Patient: sex M, age 62
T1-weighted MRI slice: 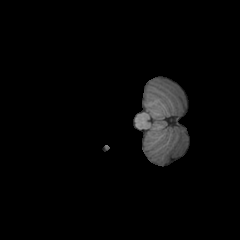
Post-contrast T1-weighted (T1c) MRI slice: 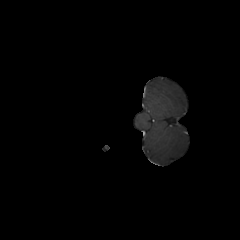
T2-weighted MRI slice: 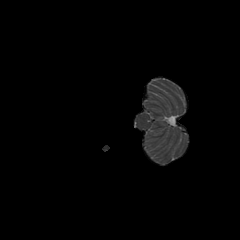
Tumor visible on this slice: no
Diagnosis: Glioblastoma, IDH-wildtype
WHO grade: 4